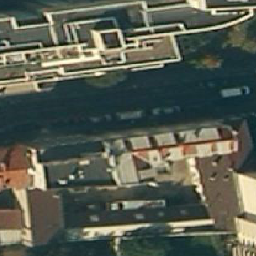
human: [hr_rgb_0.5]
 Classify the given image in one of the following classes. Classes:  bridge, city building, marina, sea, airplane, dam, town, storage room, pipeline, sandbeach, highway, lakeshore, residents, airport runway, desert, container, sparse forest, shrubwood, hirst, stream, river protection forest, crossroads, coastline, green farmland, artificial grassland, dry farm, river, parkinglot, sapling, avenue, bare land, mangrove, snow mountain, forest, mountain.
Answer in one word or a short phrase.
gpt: city building